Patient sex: M
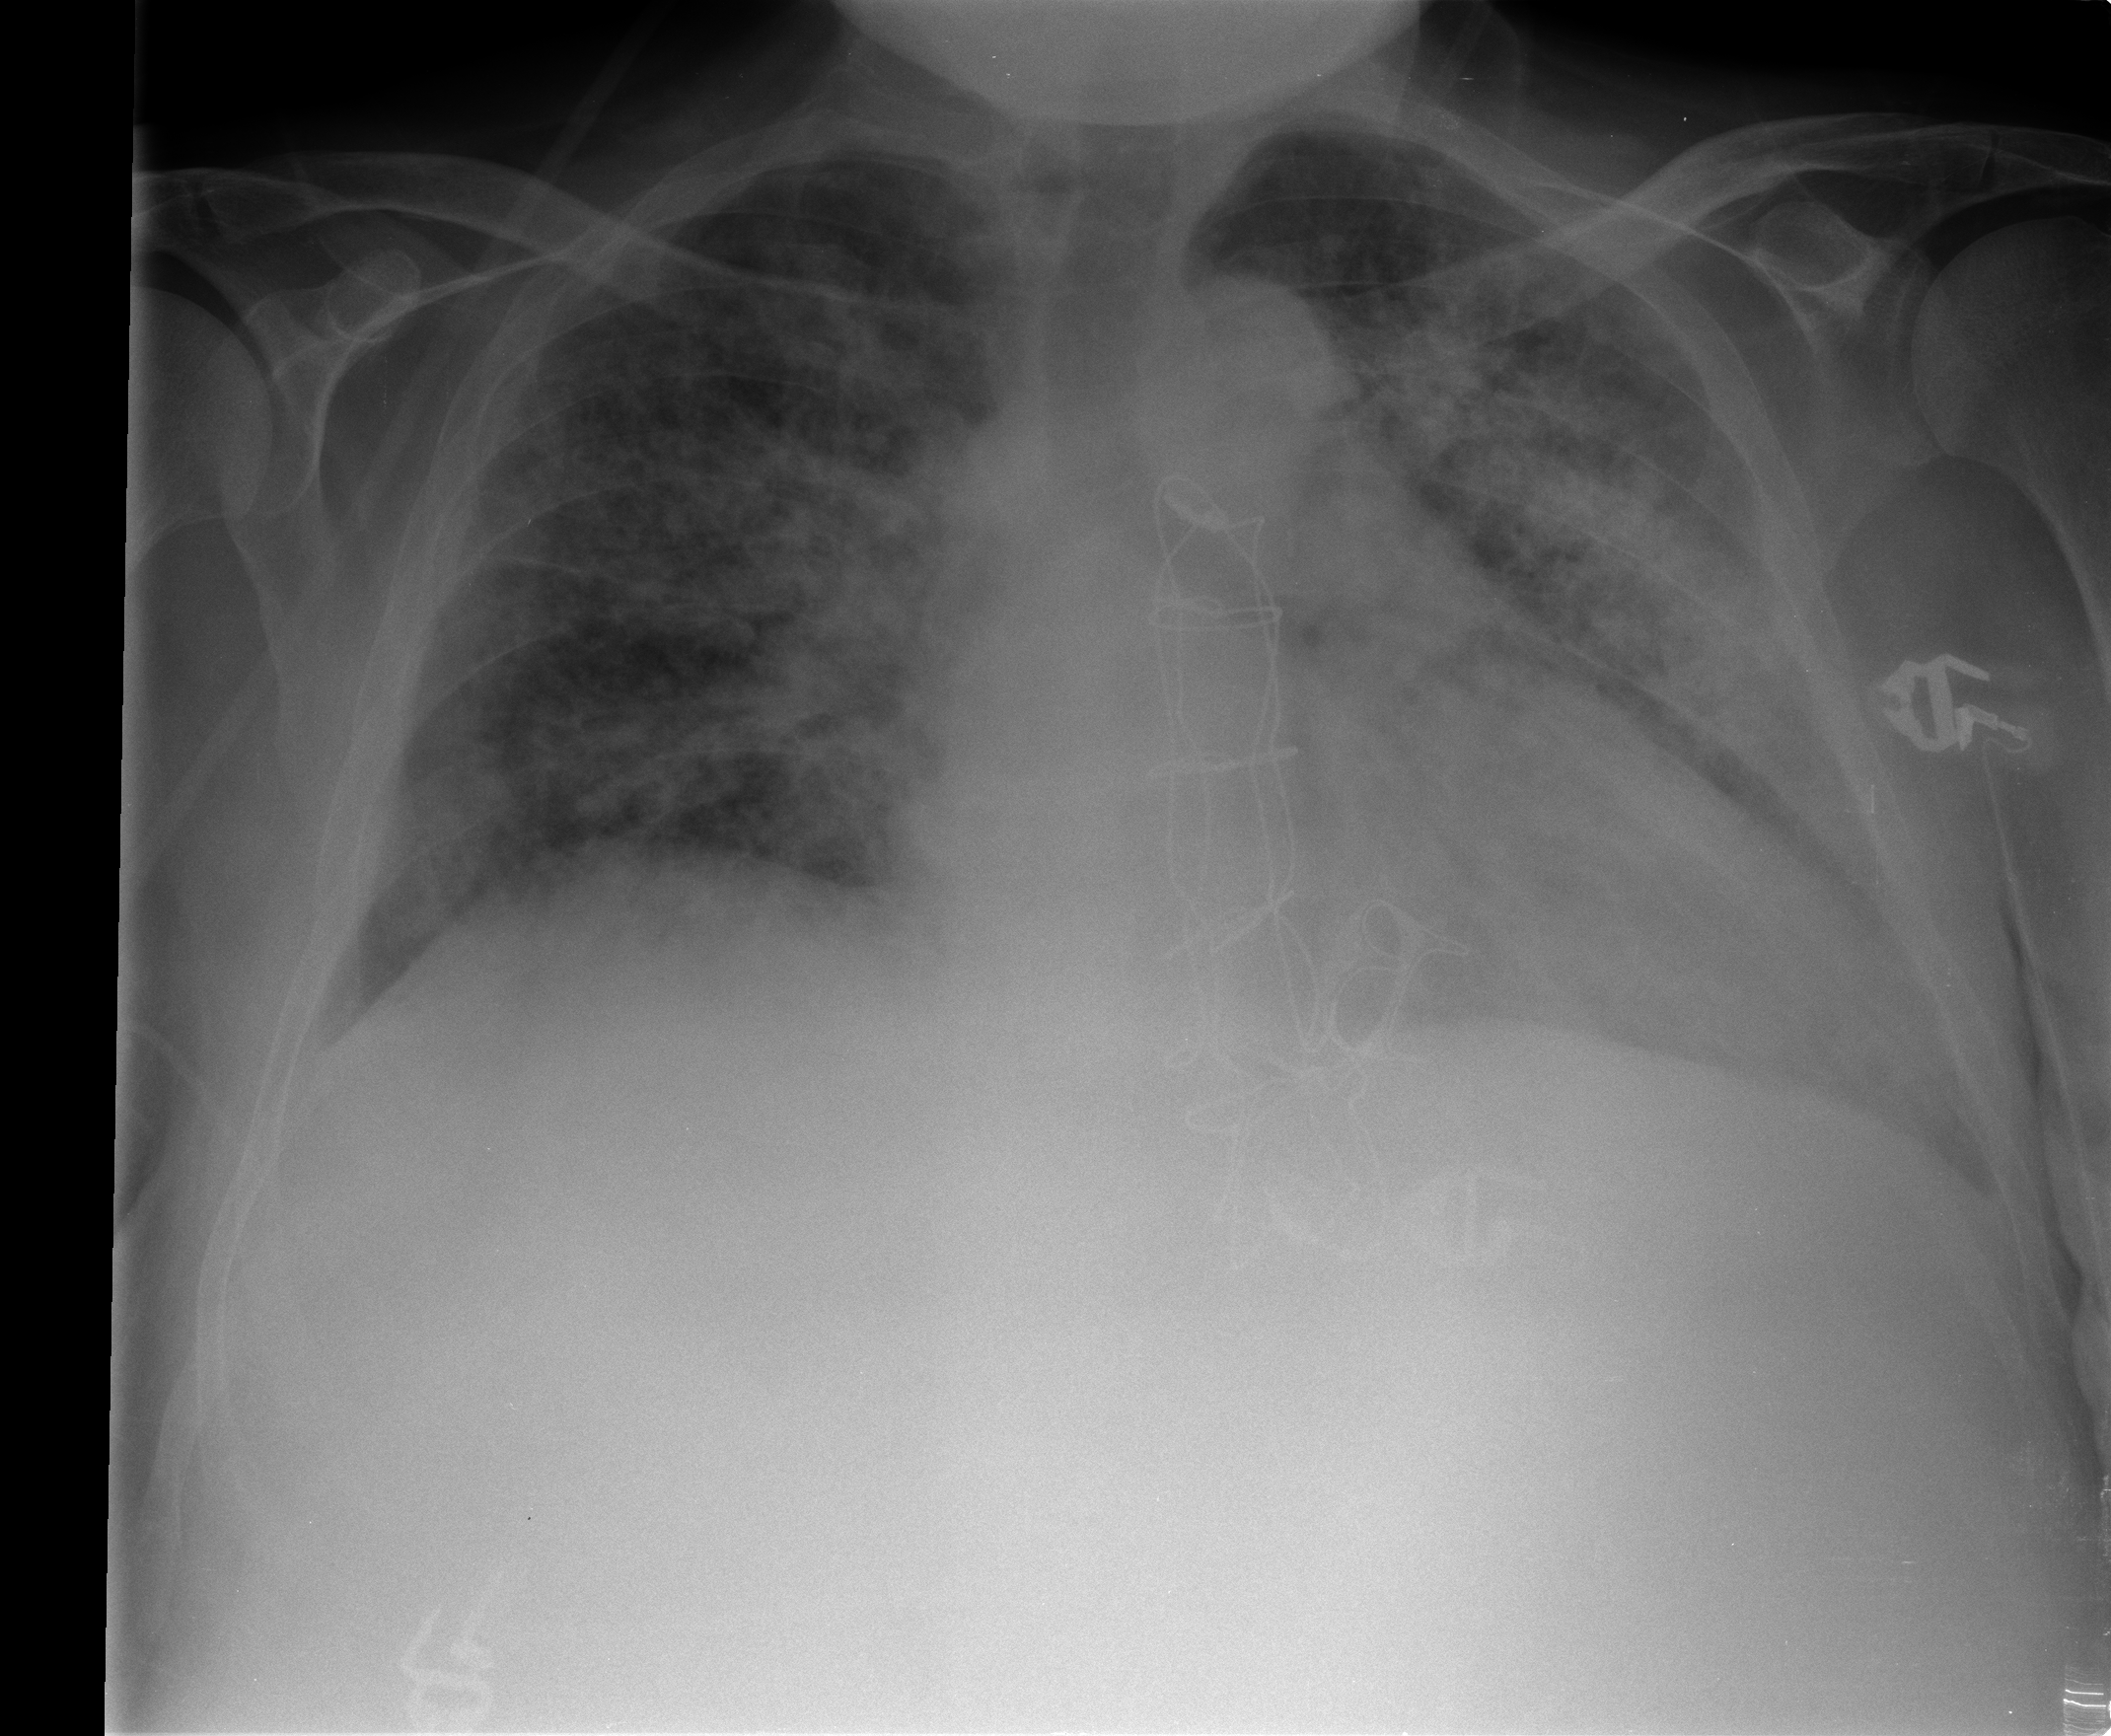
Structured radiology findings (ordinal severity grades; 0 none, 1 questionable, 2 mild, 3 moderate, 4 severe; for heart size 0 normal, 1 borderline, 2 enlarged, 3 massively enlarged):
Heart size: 2
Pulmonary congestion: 3
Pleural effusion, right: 0
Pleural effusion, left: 0
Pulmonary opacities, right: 2
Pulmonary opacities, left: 3
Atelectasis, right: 1
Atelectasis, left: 2